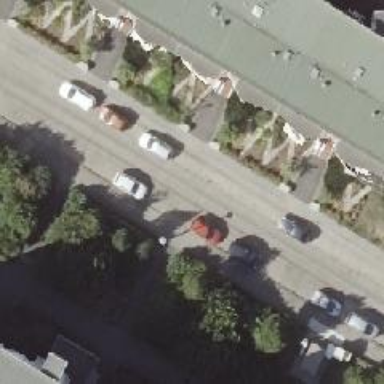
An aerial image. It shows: Residential road with separate sidewalk.